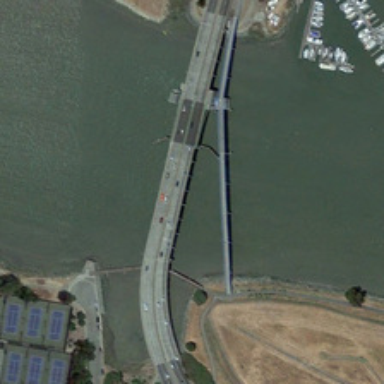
A bridge is above a green river with a port and near eight tennis courts .